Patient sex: M
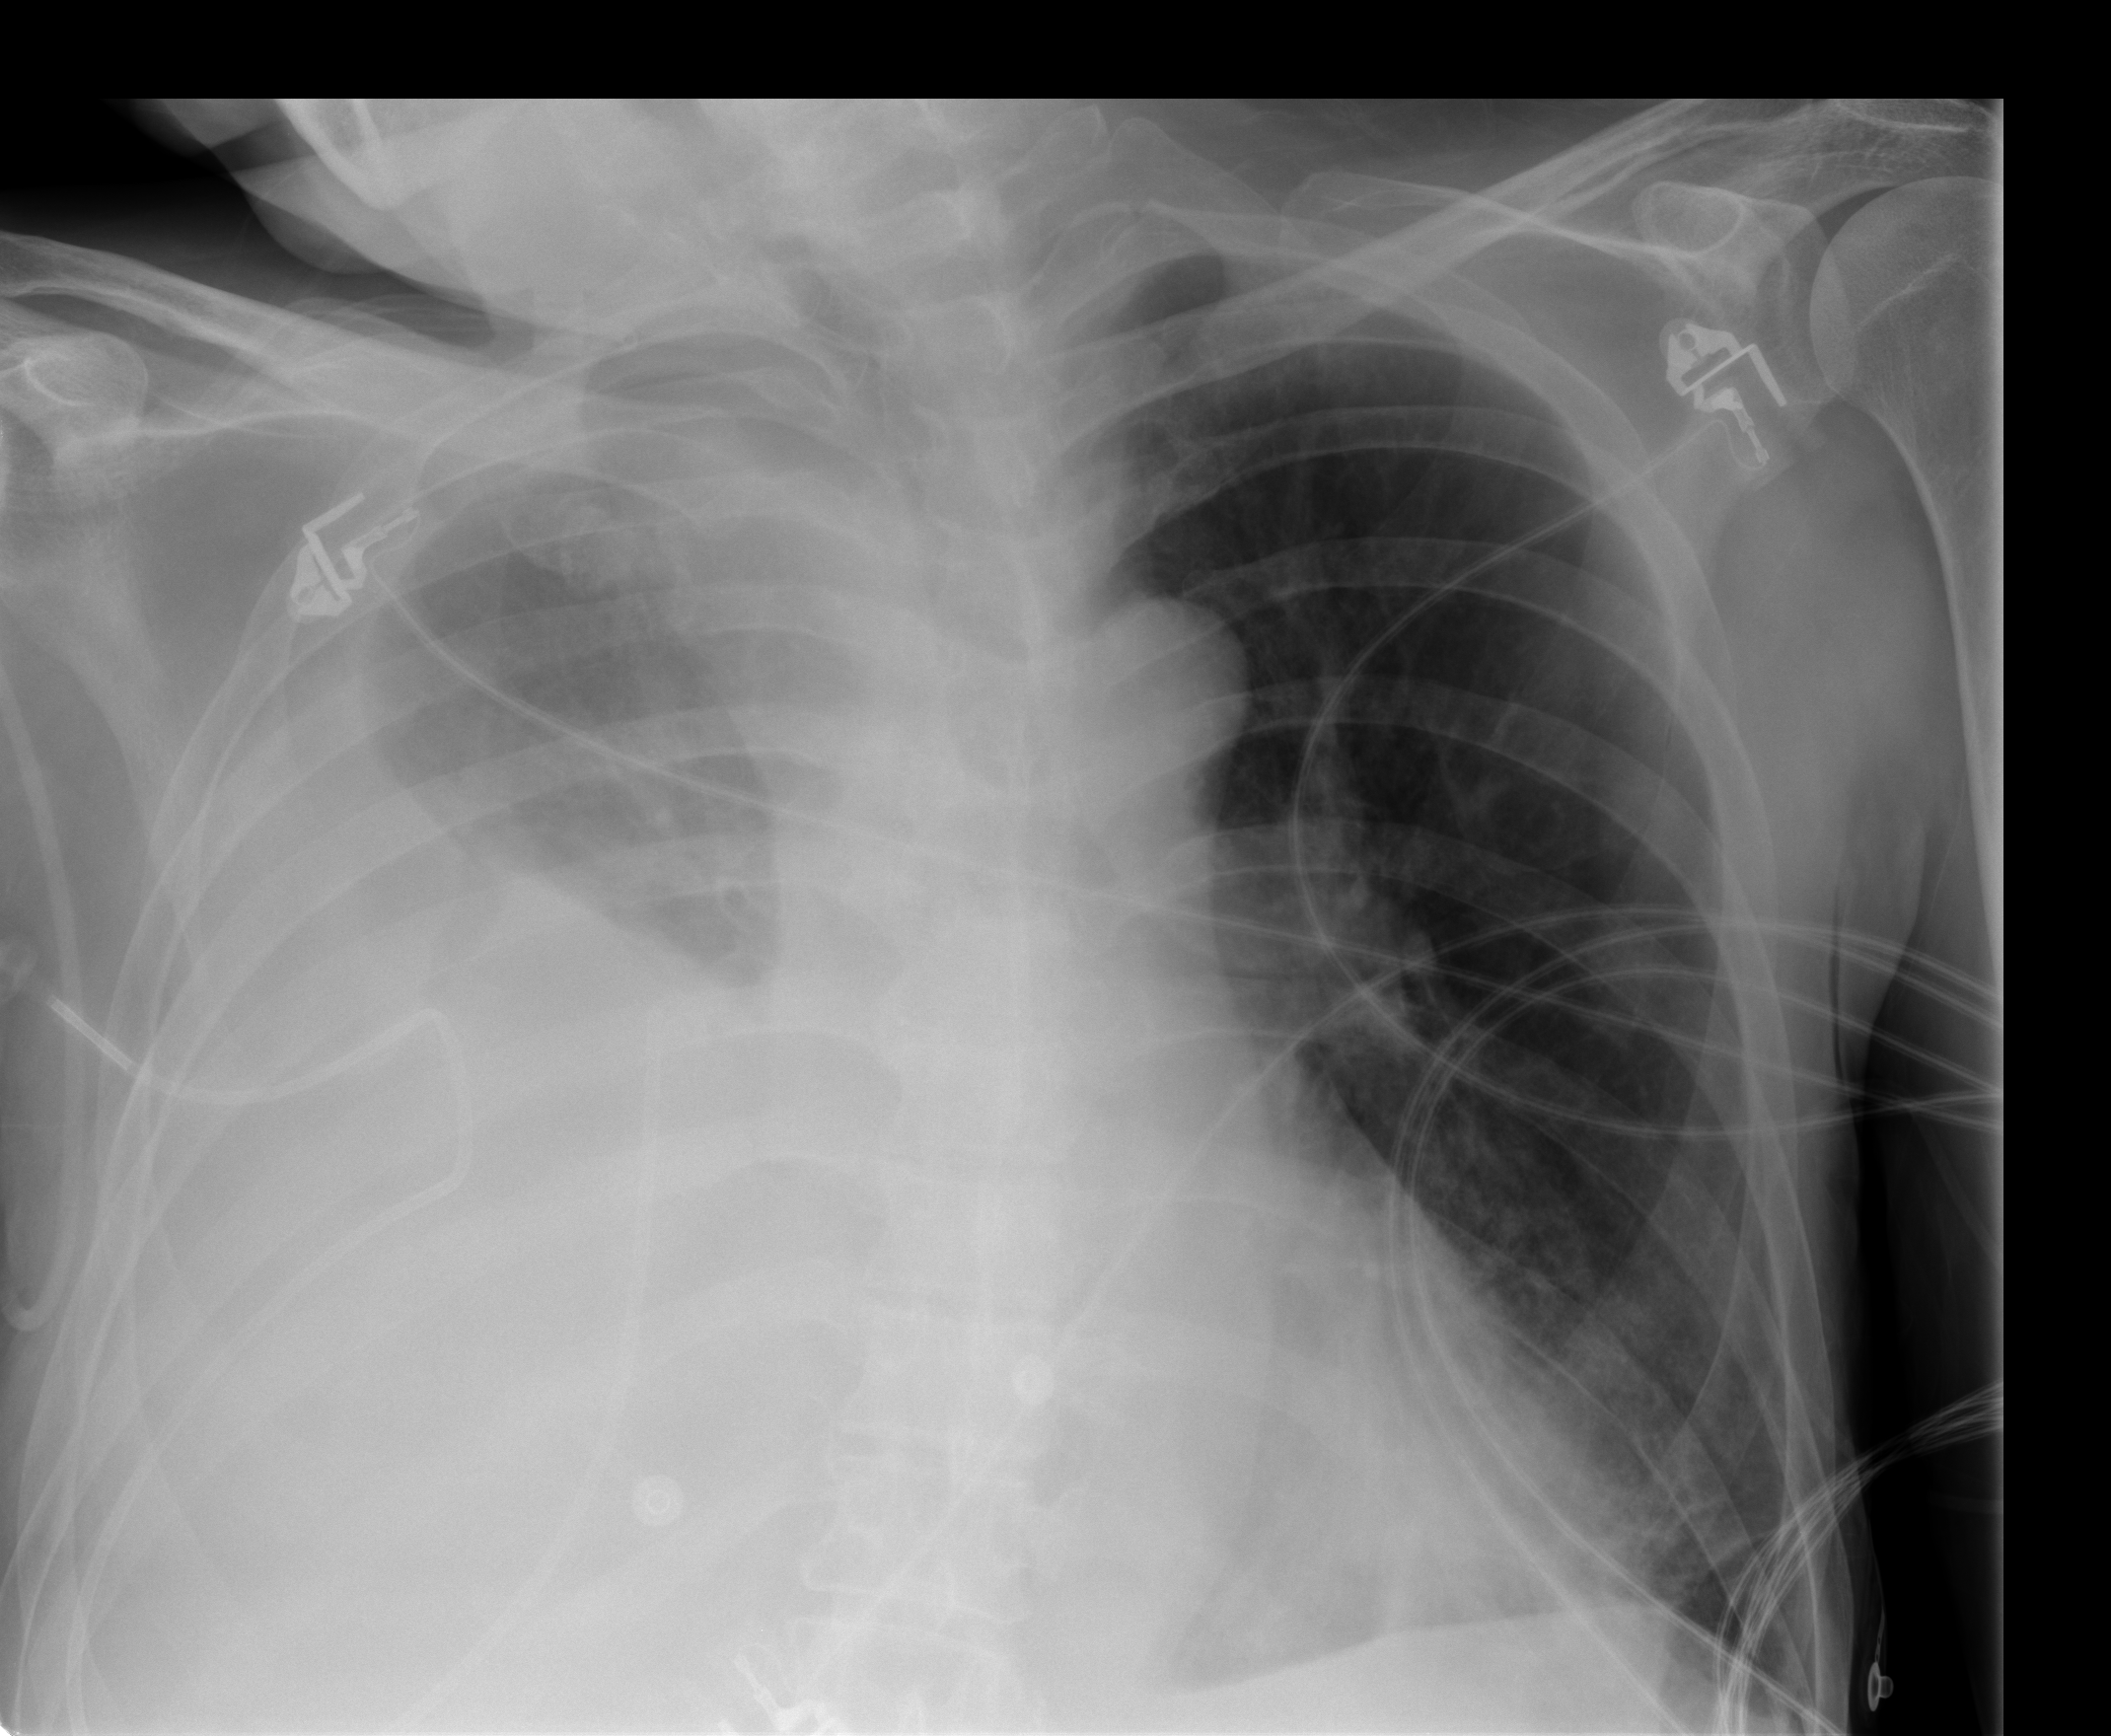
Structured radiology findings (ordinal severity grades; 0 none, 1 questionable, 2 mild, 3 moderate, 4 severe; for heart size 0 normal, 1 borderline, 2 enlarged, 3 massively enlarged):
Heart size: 0
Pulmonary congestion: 0
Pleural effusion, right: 4
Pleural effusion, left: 0
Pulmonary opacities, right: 0
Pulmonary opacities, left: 0
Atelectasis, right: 4
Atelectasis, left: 0